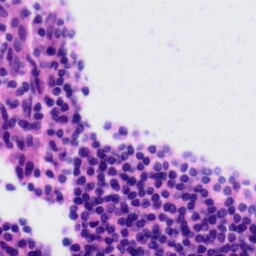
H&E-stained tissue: Tonsil